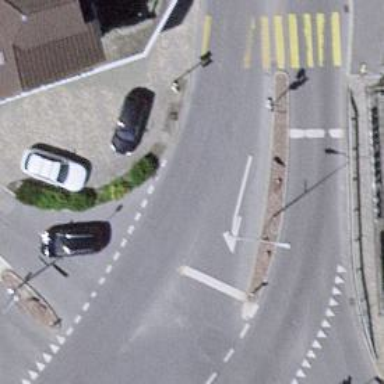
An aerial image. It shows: Traffic calming island.